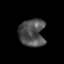
Tissue: prostate
Cell type: T cells
Senescence score: 0.3168
Nuclear area (px): 695
Mean DAPI intensity: 79.184